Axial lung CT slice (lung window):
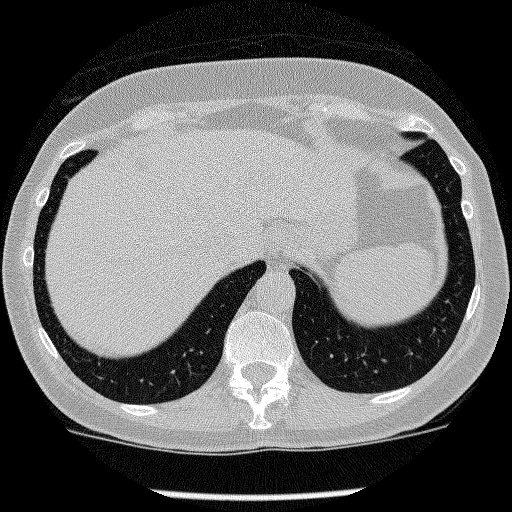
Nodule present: no